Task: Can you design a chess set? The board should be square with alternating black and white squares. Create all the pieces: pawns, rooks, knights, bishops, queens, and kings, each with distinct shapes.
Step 1783:
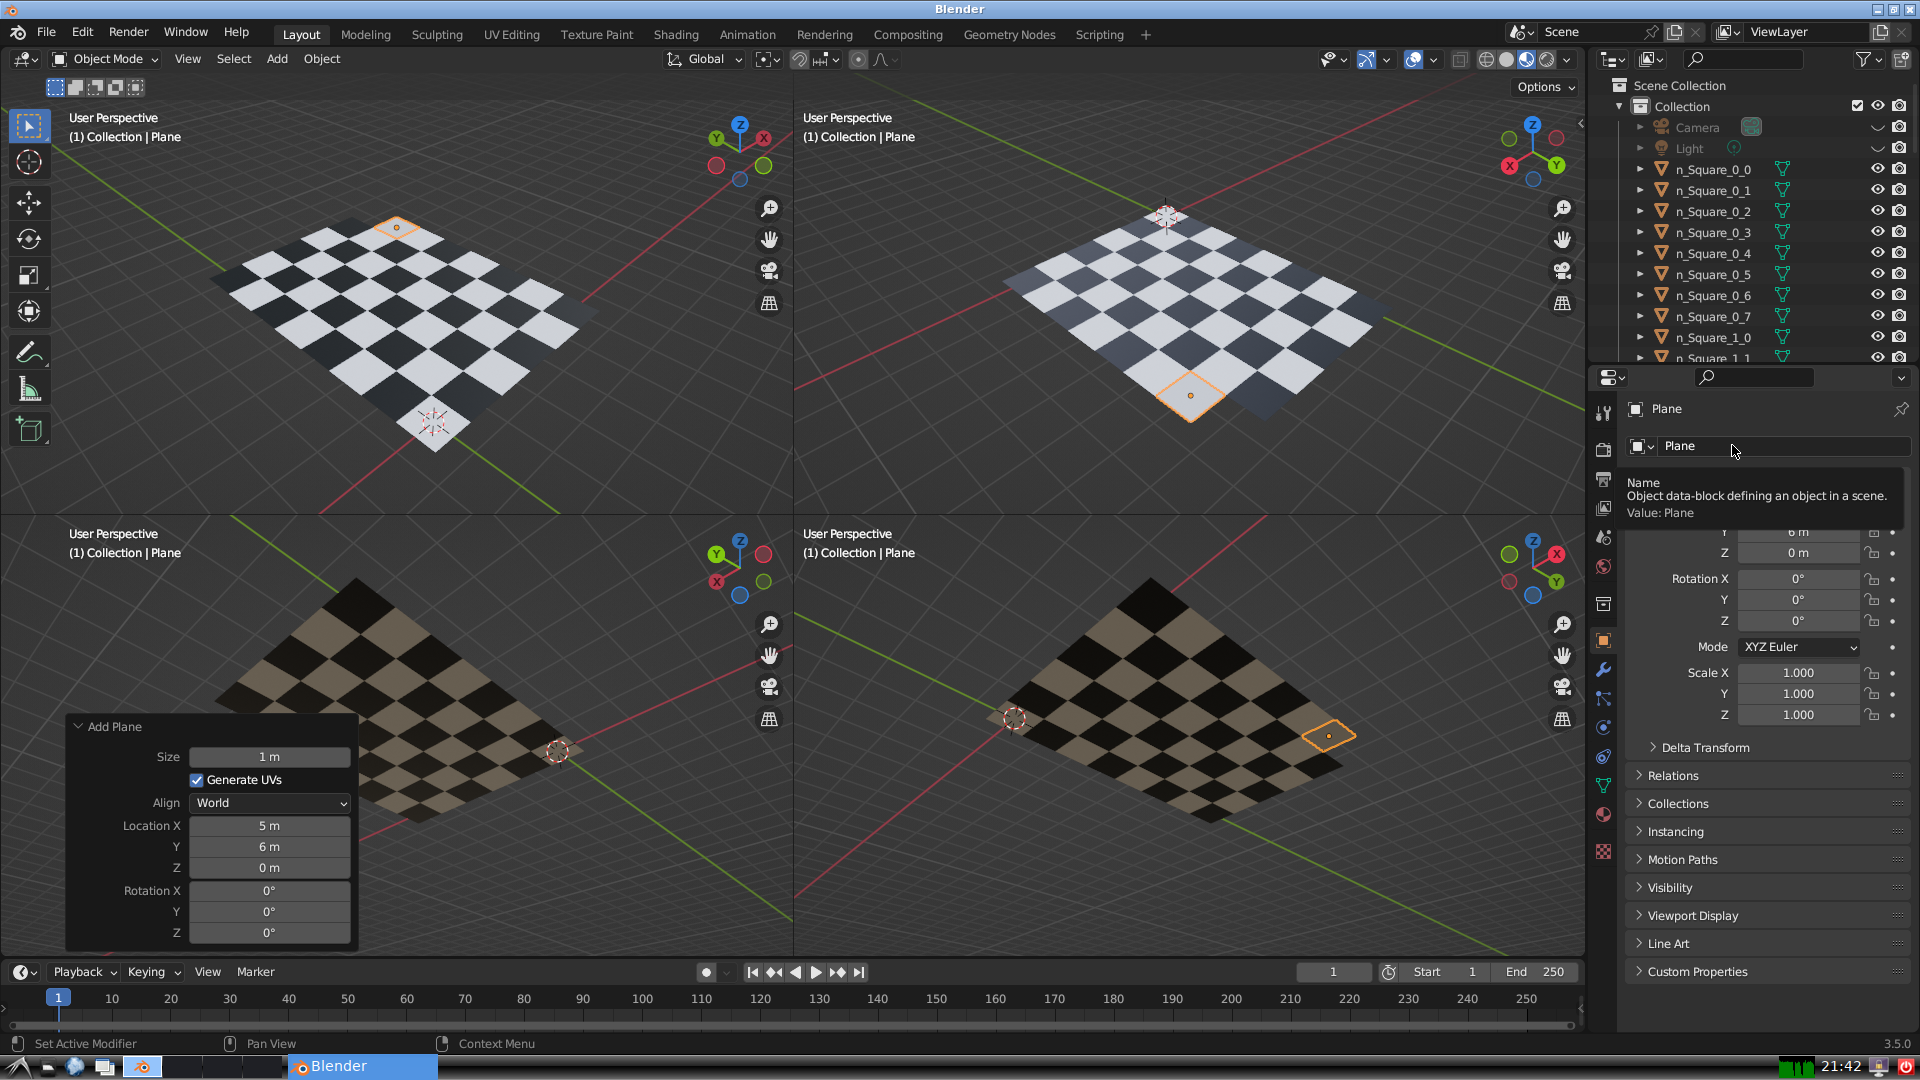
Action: click: no